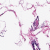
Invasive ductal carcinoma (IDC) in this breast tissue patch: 0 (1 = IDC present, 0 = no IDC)